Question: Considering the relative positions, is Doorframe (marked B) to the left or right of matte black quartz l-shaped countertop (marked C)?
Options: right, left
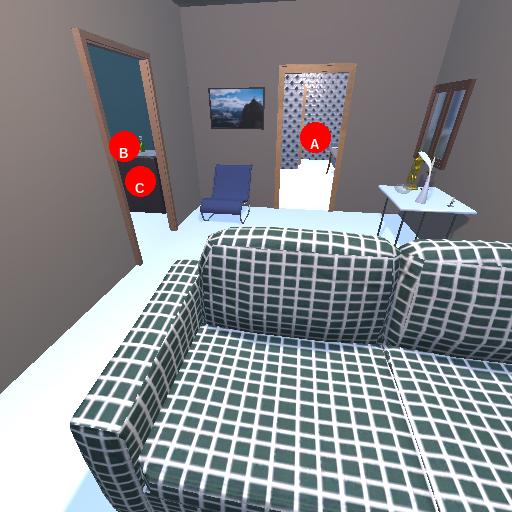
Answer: right